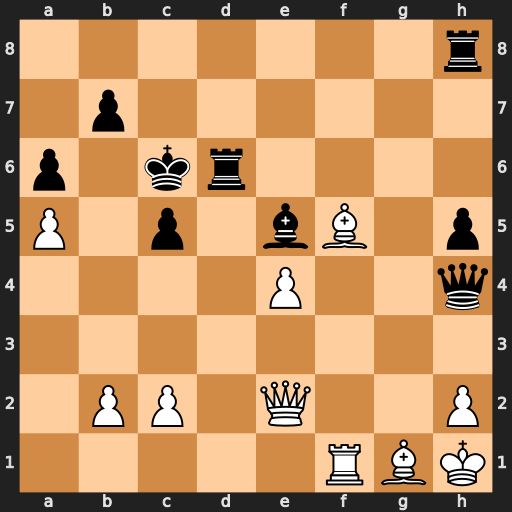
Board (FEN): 7r/1p6/p1kr4/P1p1bB1p/4P2q/8/1PP1Q2P/5RBK
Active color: w
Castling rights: -
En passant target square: -
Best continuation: Qc4 Bd4 e5